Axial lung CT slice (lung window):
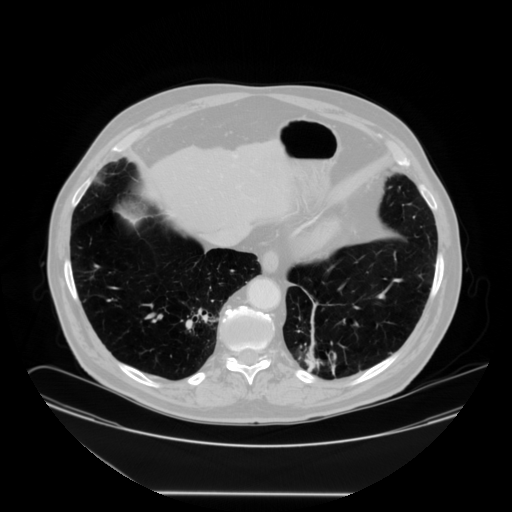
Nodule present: no